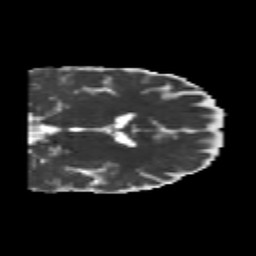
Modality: MD
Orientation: coronal
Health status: healthy
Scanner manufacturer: philips
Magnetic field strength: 3 T
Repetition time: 6.964 s
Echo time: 0.092 s